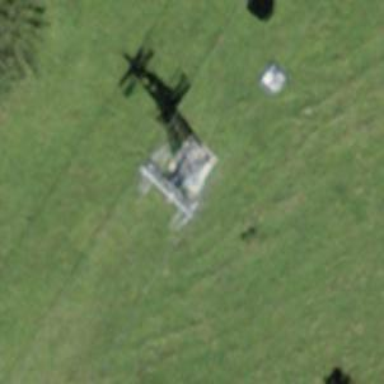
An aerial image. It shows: Pylon for aerialway.